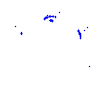
Particle: kaon